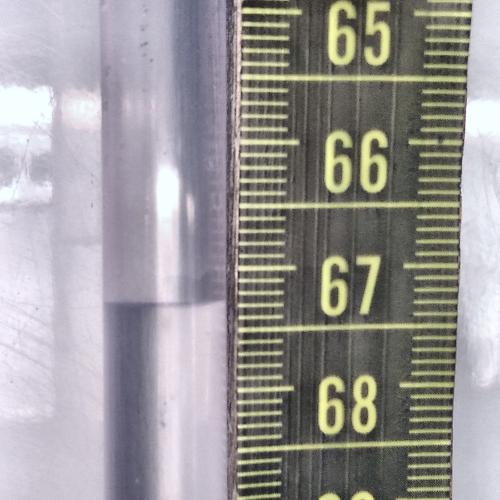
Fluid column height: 67.3 cm